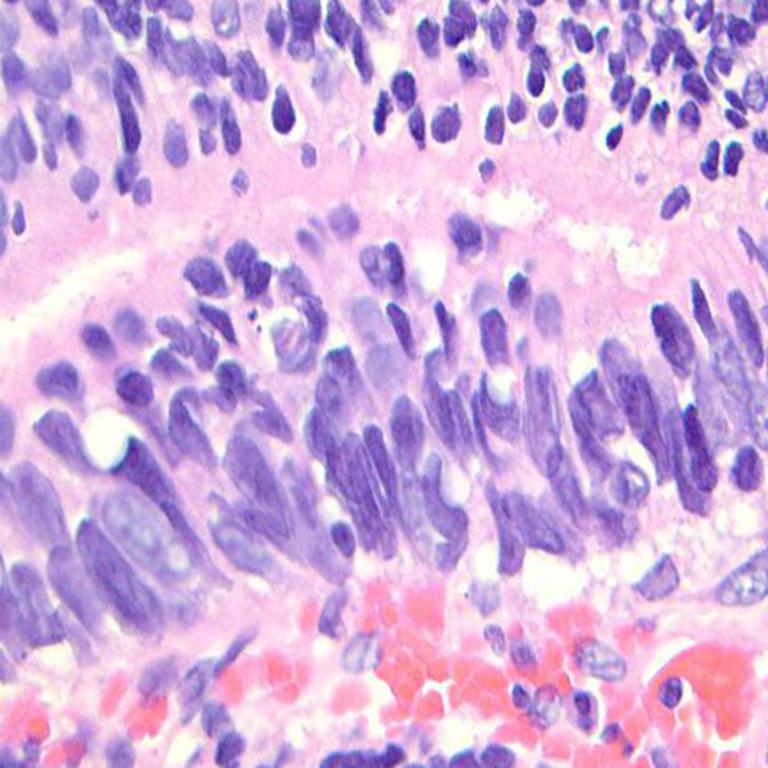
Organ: colon
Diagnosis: adenocarcinomas